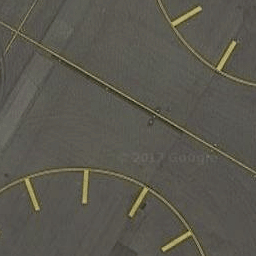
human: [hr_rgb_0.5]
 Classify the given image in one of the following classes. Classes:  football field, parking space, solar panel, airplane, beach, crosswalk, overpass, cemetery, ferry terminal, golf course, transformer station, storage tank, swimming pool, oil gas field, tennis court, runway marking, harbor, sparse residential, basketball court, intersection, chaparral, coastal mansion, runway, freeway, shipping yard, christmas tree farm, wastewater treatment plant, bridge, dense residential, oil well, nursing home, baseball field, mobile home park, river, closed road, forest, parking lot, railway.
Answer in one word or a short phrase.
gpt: runway marking